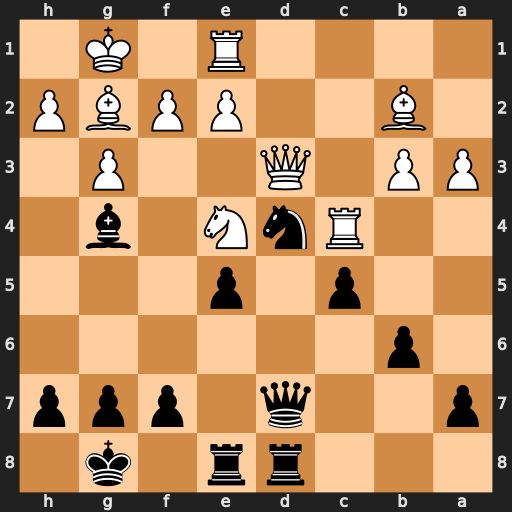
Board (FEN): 3rr1k1/p2q1ppp/1p6/2p1p3/2RnN1b1/PP1Q2P1/1B2PPBP/4R1K1
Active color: b
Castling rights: -
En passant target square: -
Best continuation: Nxe2+ Qxe2 Bxe2